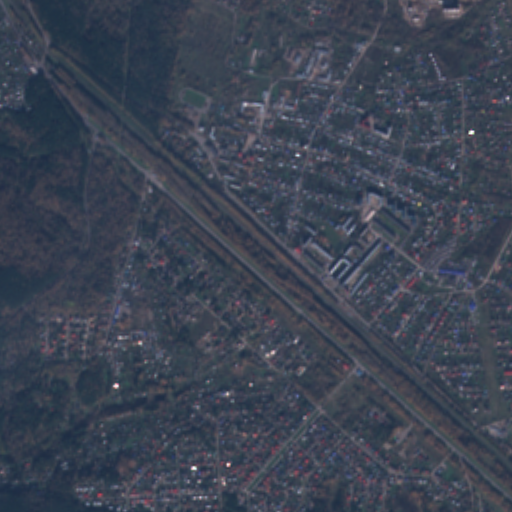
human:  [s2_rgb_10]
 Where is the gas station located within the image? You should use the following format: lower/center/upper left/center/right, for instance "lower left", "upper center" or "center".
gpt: The gas station is located in the upper left of the image.
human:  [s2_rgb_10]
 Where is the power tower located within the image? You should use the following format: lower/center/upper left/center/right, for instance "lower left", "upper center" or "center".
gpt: The power tower is located in the upper left of the image.
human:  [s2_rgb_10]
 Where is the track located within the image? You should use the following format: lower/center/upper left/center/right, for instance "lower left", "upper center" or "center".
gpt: The track is located in the upper center of the image.
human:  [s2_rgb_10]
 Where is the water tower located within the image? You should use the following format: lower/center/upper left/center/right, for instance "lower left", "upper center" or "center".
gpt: The water tower is located in the lower left of the image.
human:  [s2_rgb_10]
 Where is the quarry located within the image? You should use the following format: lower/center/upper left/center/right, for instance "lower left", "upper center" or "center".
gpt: There is no quarry in the image.